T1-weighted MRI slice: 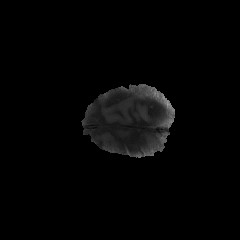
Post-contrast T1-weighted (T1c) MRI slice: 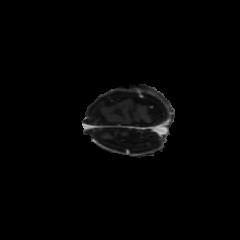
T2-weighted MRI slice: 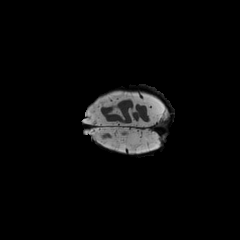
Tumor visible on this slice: no